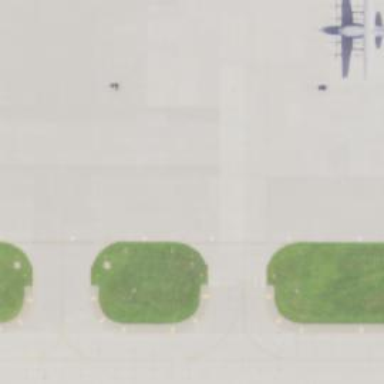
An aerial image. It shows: View of taxiway at the airport.